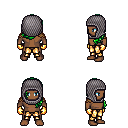
a pixel art fantasy rpg character, male body template, human, dark skin, leather shoulder armor, gold greaves, green left-swept hairstyle, chain hood, gold gloves, four views (front, back, left, right), 2x2 character sprite sheet, small pixel art, hard edges, no anti-aliasing